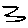
Label: zigzag